Question: I have created simple ASP.NET MVC4 application using EntityFramework Code first approach. The entity class is as below:
'''
public class Album
{
[Key]
public int AblumId { get; set; }
public decimal Price { get; set; }
public string Title { get; set; }
}
public class MusicContext : DbContext
{
public DbSet<Album> Albums { get; set; }
}
'''
And the 'web.config' connection details are as below
'''
<connectionStrings>
<add name="MusicContext" connectionString="Data Source=localhost;Integrated Security=True" providerName="System.Data.SqlClient" />
</connectionStrings>
'''
The application runs fine and I am able to add, delete, edit the album records but I am unable to find the database. When I checked the SQL server instance using SSMS there is no database created. I have not specified "Initial Catalog" value (DBName) in the web.config and not given DBname during Context creation in the code. I even checked the DB Name at run time, but it returns empty string as shown in the screen shot below. I even checked the SQL Express, no DBs created there and not even on my other instance. So where can I find the auto created DB. I am sure DB is stored somewhere because the records are stored and retrieved without any errors.

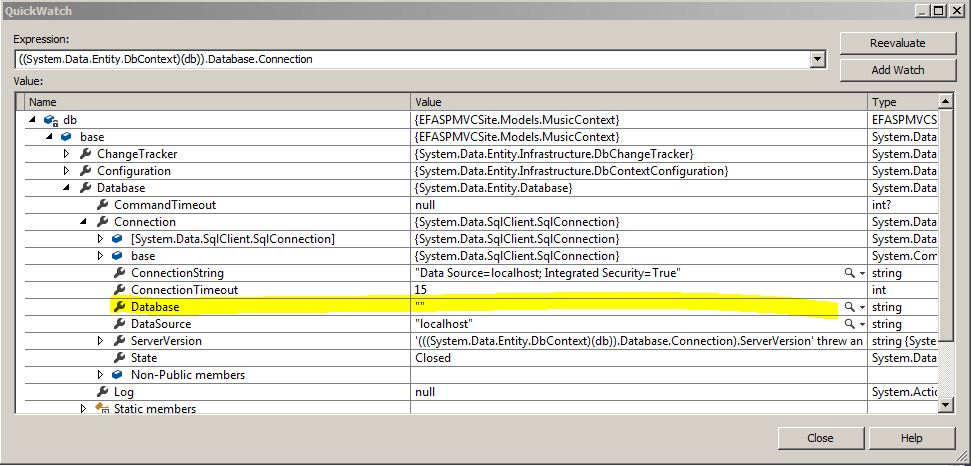
Answer: If you don't specify a database name then the connection will use the default database for the user, in this case it's integrated security so it's your Windows login. As you likely have full system admin on the server the default database will be 'master' so you will find all your tables in there.
For a little more clarification, 'master' is a system database and as such, to see it in SSMS you will need to navigate to 'Server' -> 'Databases' -> 'System Databases'.
To fix this problem you can either:
1. Specify the database name in the connection string.
2. Change the default database for your user.
I would recommend specifying the database name though, unless you have a need to dynamically change the database for the login, then it's always better to be explicit about things like this.